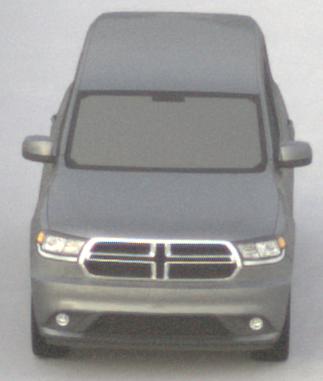
Make: Dodge
Model: Durango
Detailed model: Gen. 3
Model produced from: 2010
Doors: 5
Color: gray
Road condition: dry road
Daytime: sunrise or sunset
Contrast: low contrast